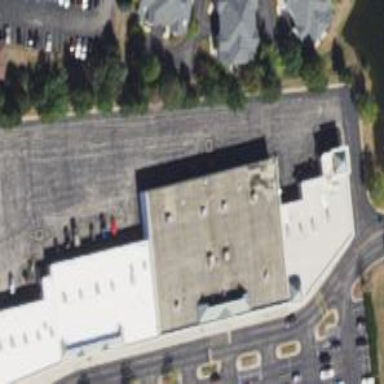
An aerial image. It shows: Retail building.